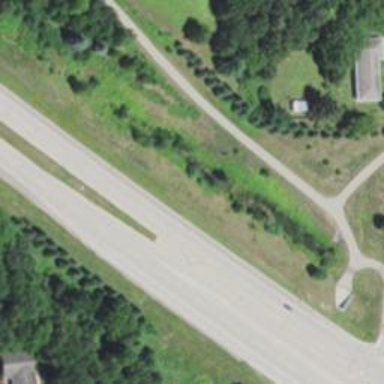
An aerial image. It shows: This image shows trunk highway that functions as expressway.